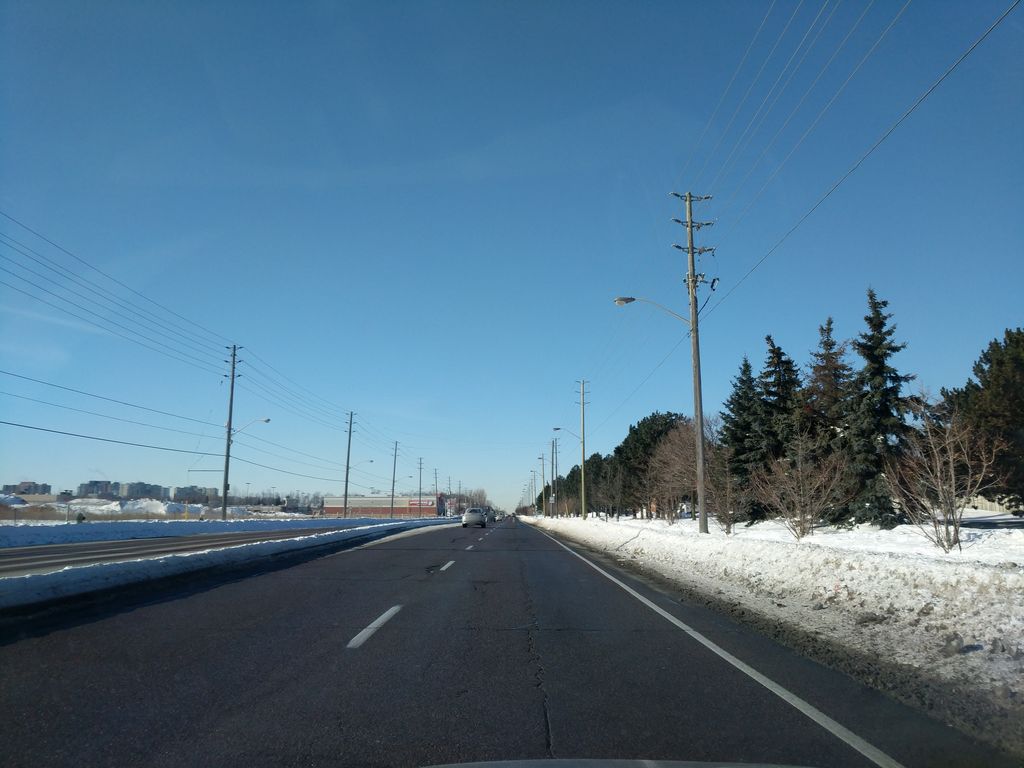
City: toronto